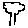
Label: tree